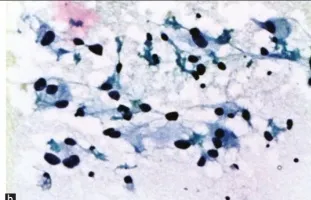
(a) A cluster of tumor cells showing indistinct cell borders, abundant granular eosinophilic cytoplasm and anisokaryosis (H and E, x400). (b) Occasional binucleate and spindle cells are seen (PAP, x400).
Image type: pathology (papanicolaou)